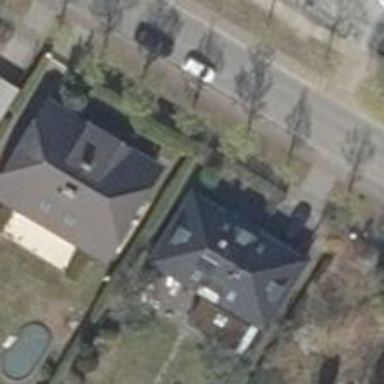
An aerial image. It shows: Detached building with hipped roof shape.